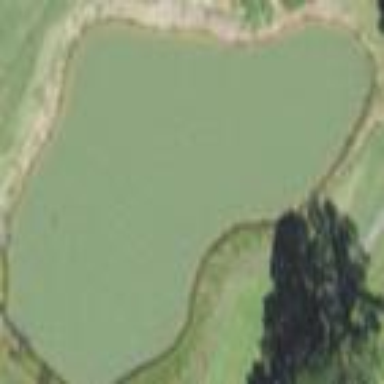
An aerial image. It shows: Water hazard on golf course. The hazard is natural water feature.